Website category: university
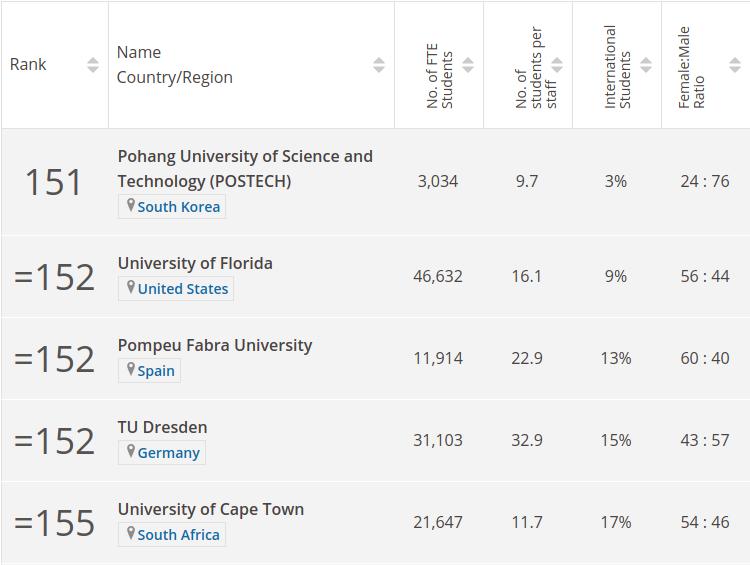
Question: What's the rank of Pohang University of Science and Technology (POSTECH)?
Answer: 151

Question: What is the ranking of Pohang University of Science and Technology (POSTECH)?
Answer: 151

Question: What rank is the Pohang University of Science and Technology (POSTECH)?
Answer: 151

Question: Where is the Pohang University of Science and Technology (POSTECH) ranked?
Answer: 151

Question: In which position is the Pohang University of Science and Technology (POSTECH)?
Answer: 151

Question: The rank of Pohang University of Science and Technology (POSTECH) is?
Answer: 151

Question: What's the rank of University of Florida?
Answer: =152

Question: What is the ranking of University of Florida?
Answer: =152

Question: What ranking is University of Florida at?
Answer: =152

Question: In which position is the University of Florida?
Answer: =152

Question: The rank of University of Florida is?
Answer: =152

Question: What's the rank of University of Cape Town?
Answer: =155

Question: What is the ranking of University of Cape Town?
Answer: =155

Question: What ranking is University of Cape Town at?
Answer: =155

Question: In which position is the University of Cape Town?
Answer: =155

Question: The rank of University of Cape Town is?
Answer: =155

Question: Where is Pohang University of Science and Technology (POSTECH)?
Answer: South Korea

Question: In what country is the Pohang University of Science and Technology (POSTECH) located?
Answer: South Korea

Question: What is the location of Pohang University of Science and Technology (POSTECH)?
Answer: South Korea

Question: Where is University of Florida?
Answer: United States

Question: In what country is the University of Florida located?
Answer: United States

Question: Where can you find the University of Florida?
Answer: United States

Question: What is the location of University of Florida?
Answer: United States

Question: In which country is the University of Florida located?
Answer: United States

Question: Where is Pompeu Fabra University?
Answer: Spain

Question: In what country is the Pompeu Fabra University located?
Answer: Spain

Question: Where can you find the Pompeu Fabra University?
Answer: Spain

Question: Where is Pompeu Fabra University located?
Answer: Spain

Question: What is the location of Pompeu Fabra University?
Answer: Spain

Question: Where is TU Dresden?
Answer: Germany

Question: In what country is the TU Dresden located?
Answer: Germany

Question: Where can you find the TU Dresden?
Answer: Germany

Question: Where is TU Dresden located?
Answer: Germany

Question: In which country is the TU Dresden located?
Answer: Germany

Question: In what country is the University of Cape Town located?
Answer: South Africa

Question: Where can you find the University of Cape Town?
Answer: South Africa

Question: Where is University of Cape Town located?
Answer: South Africa

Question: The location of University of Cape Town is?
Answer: South Africa

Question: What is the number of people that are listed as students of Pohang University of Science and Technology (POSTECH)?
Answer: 3,034

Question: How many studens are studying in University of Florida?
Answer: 46,632

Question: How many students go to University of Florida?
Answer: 46,632

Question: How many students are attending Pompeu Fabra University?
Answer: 11,914

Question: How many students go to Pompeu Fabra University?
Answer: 11,914

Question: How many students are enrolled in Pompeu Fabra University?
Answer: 11,914

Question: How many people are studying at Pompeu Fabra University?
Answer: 11,914

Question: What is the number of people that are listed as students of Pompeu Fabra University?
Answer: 11,914

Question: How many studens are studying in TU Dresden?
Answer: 31,103

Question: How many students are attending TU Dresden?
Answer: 31,103

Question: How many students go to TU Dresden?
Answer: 31,103

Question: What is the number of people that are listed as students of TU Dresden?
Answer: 31,103

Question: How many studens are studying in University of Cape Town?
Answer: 21,647

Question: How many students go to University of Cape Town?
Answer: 21,647

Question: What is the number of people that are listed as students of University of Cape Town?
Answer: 21,647

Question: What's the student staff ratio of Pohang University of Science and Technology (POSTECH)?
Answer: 9.7

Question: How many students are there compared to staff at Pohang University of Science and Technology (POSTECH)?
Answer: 9.7

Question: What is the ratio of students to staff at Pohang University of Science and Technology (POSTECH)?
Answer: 9.7

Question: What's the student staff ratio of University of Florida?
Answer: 16.1

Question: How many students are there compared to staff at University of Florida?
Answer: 16.1

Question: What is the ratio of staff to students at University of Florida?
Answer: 16.1

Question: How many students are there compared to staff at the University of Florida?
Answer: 16.1

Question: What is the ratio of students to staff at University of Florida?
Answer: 16.1

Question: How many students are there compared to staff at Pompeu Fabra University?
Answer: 22.9

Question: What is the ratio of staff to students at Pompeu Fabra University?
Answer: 22.9

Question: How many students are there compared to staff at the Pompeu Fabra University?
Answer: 22.9